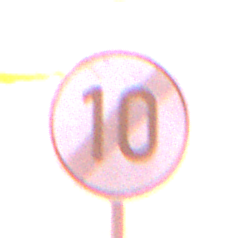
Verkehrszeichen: EndeGeschwindigkeit10
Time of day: SunriseSunset
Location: Outdoor (Urban)
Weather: PartlyCloudy
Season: NotSpecified
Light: Natural